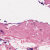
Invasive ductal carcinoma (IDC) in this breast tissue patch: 0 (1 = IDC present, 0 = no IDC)